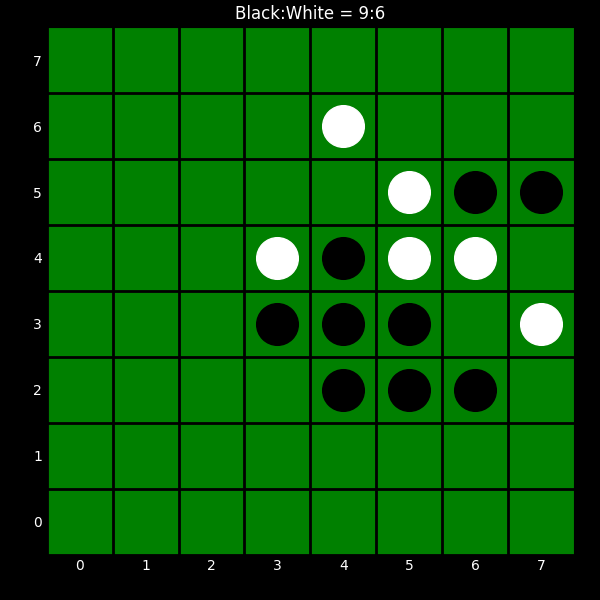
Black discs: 9
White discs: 6